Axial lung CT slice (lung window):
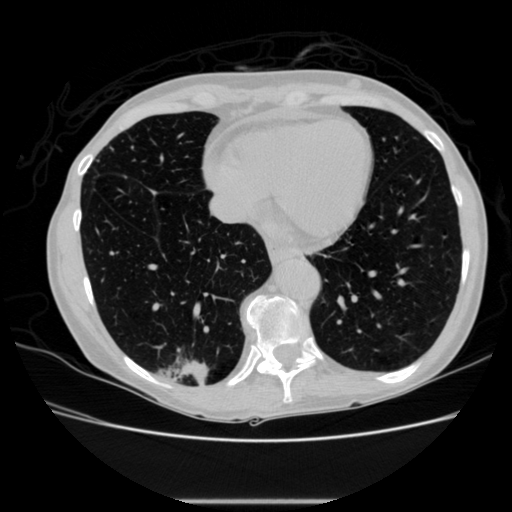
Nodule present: no